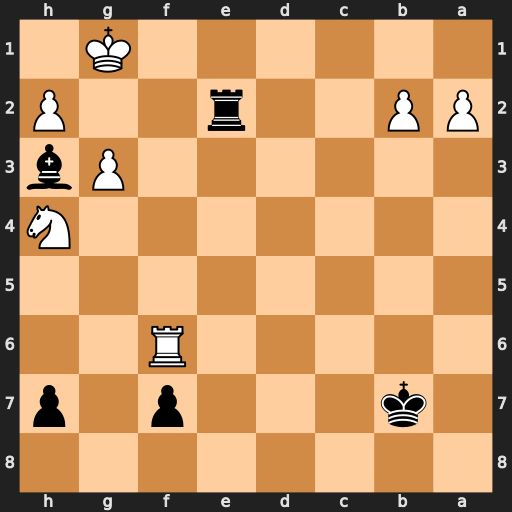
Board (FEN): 8/1k3p1p/5R2/8/7N/6Pb/PP2r2P/6K1
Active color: b
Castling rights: -
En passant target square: -
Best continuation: Re1+ Kf2 Rf1+ Ke3 Rxf6